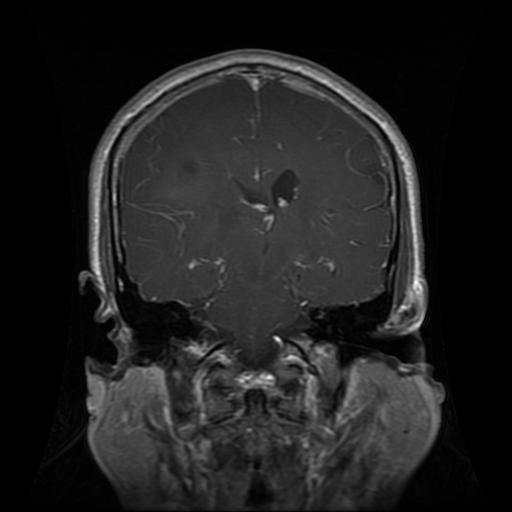
Label: glioma